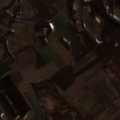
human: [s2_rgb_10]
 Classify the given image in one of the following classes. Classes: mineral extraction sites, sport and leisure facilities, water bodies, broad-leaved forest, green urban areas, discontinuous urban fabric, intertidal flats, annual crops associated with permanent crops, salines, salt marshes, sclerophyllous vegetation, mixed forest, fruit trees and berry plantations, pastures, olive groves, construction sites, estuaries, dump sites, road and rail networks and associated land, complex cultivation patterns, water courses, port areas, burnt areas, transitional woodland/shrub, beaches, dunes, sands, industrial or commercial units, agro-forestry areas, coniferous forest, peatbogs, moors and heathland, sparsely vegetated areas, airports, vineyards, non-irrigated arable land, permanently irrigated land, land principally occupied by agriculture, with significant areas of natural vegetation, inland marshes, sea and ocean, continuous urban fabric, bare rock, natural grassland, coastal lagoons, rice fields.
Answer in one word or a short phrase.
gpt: non-irrigated arable land, land principally occupied by agriculture, with significant areas of natural vegetation, broad-leaved forest, transitional woodland/shrub